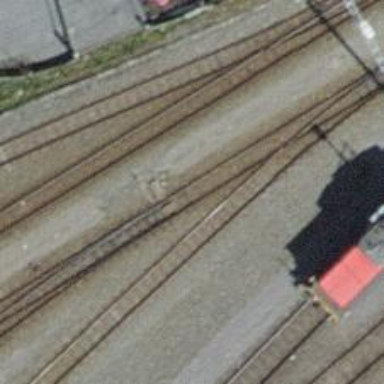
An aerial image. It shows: Railway switch.